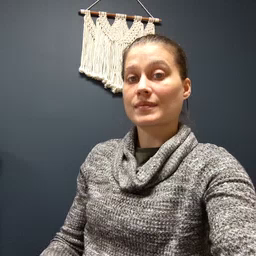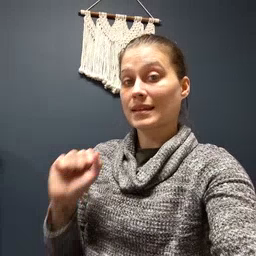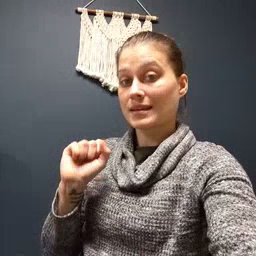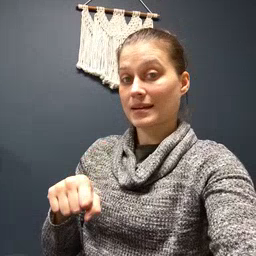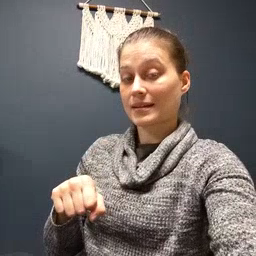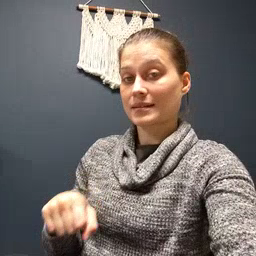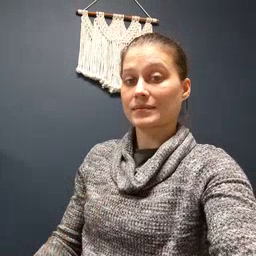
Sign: can